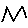
Label: zigzag